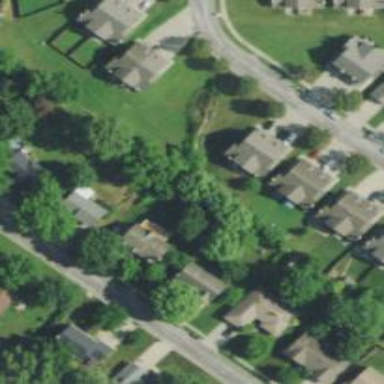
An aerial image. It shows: Single-family residential area.